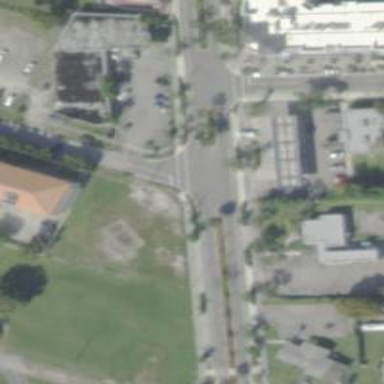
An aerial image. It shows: Asphalt footway with uncontrolled crossing marked by lines.